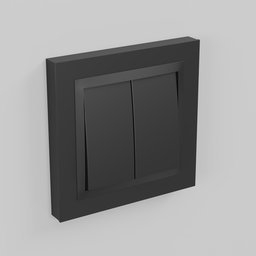
Label: appliances